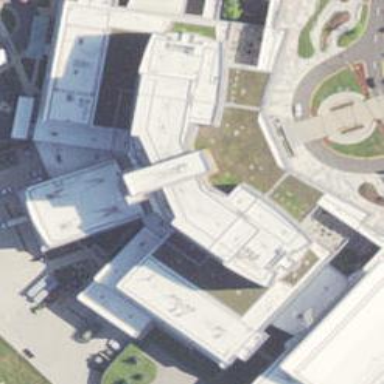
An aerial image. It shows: Hospital building.